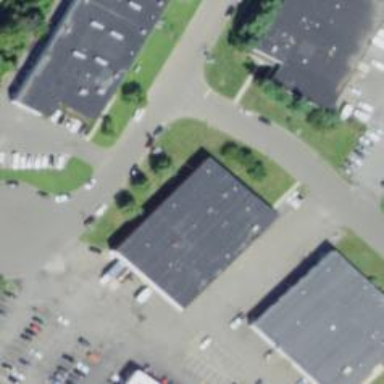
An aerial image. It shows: Industrial building.